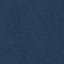
Label: SeaLake